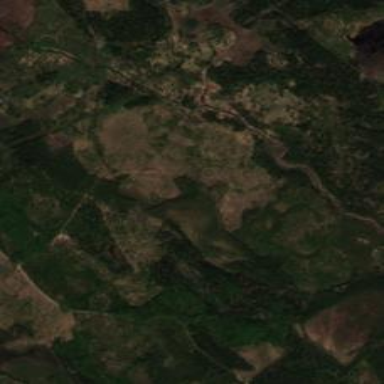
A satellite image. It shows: Clearcut area created by human activity.